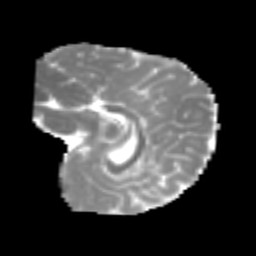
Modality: MD
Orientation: sagittal
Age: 7
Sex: male
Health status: healthy